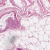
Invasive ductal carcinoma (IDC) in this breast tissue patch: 0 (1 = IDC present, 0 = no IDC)